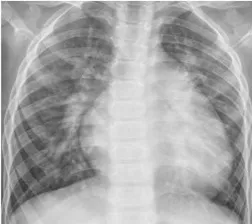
Imaging results for Case 2. (A) Chest x-ray: The heart was enlarged with a rounded and blunt apex. The pulmonary vascular markings were increased and coarse, accompanied by flocculent shadows.
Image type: radiology (x_ray)